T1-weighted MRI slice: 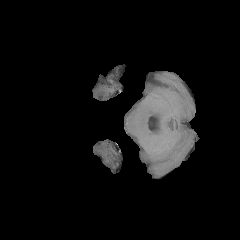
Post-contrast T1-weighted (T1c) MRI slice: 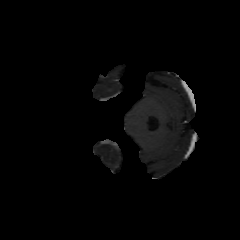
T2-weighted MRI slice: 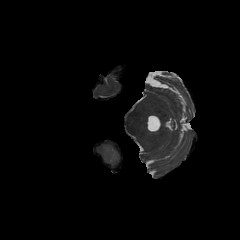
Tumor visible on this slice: yes